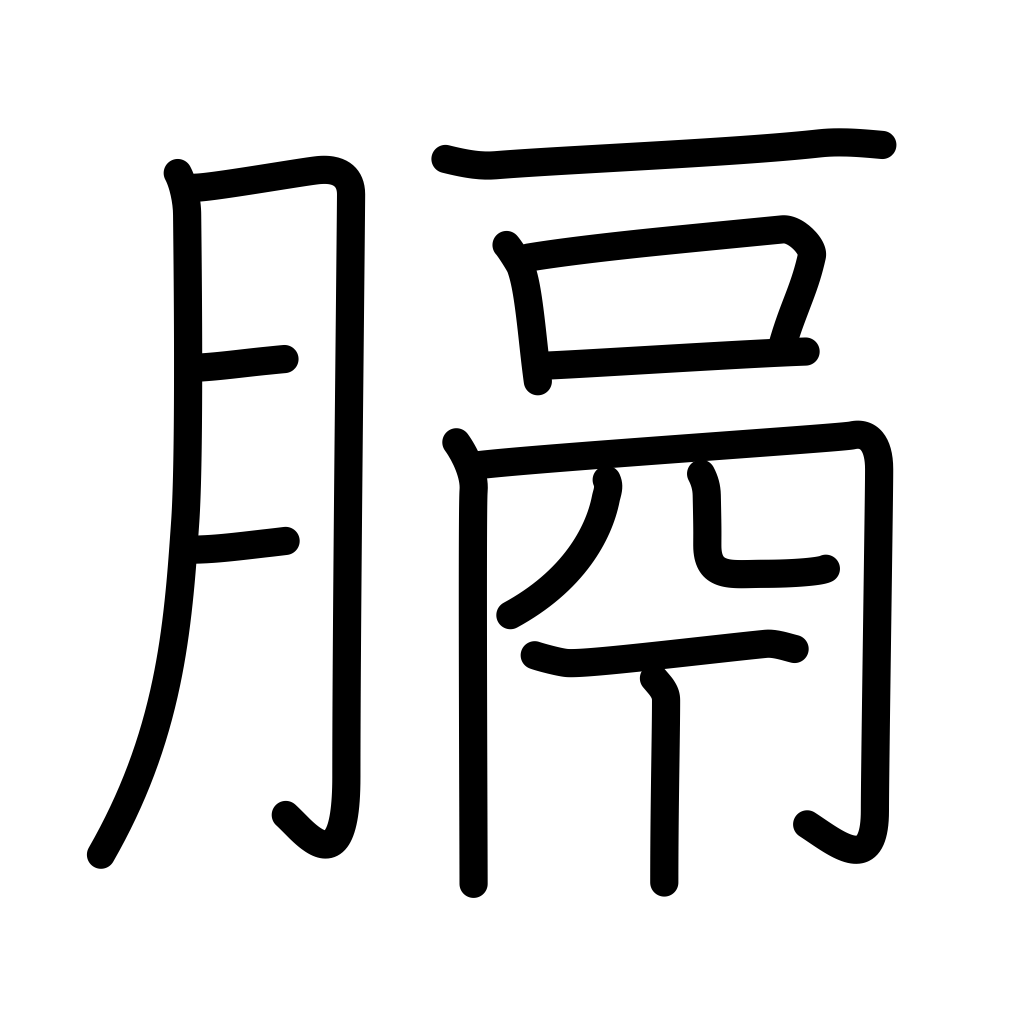
Meaning: diaphragm